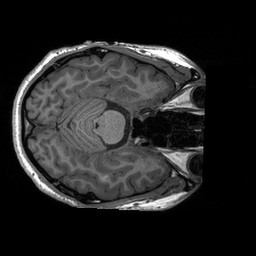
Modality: T1w
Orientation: axial
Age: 25
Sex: male
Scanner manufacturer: siemens
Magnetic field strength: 3 T
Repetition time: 2.3 s
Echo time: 0.00233 s